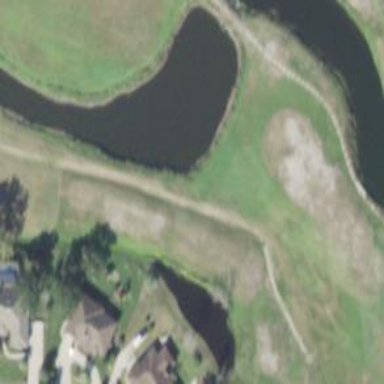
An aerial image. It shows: Service road designated as golf cart path.